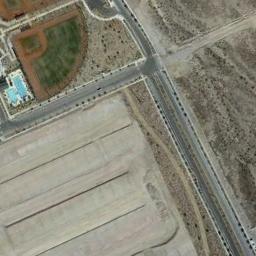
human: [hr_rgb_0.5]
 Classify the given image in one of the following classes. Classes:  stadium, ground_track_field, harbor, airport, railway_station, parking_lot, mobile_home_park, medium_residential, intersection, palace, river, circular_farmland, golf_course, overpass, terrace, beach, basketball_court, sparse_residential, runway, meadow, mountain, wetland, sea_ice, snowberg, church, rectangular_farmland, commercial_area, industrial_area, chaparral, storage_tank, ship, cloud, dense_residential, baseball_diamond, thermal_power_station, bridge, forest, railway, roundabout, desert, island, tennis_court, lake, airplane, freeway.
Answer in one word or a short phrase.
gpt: baseball_diamond